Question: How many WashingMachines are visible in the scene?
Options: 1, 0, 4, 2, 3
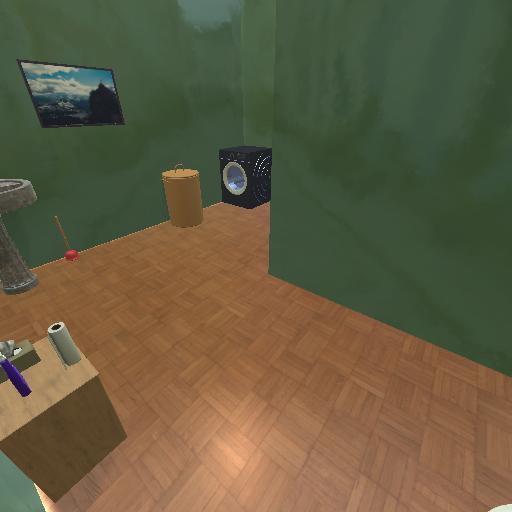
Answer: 1